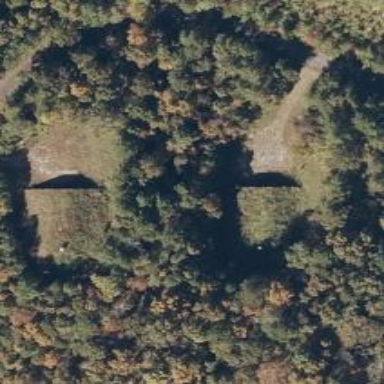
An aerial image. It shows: Military bunker for protection and defense.